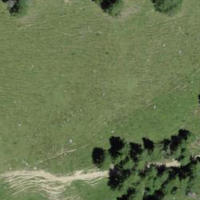
EUNIS habitat code: 26
Species observed at this site:
Calluna vulgaris
Aster alpinus
Euphorbia cyparissias